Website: macys
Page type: billing-address
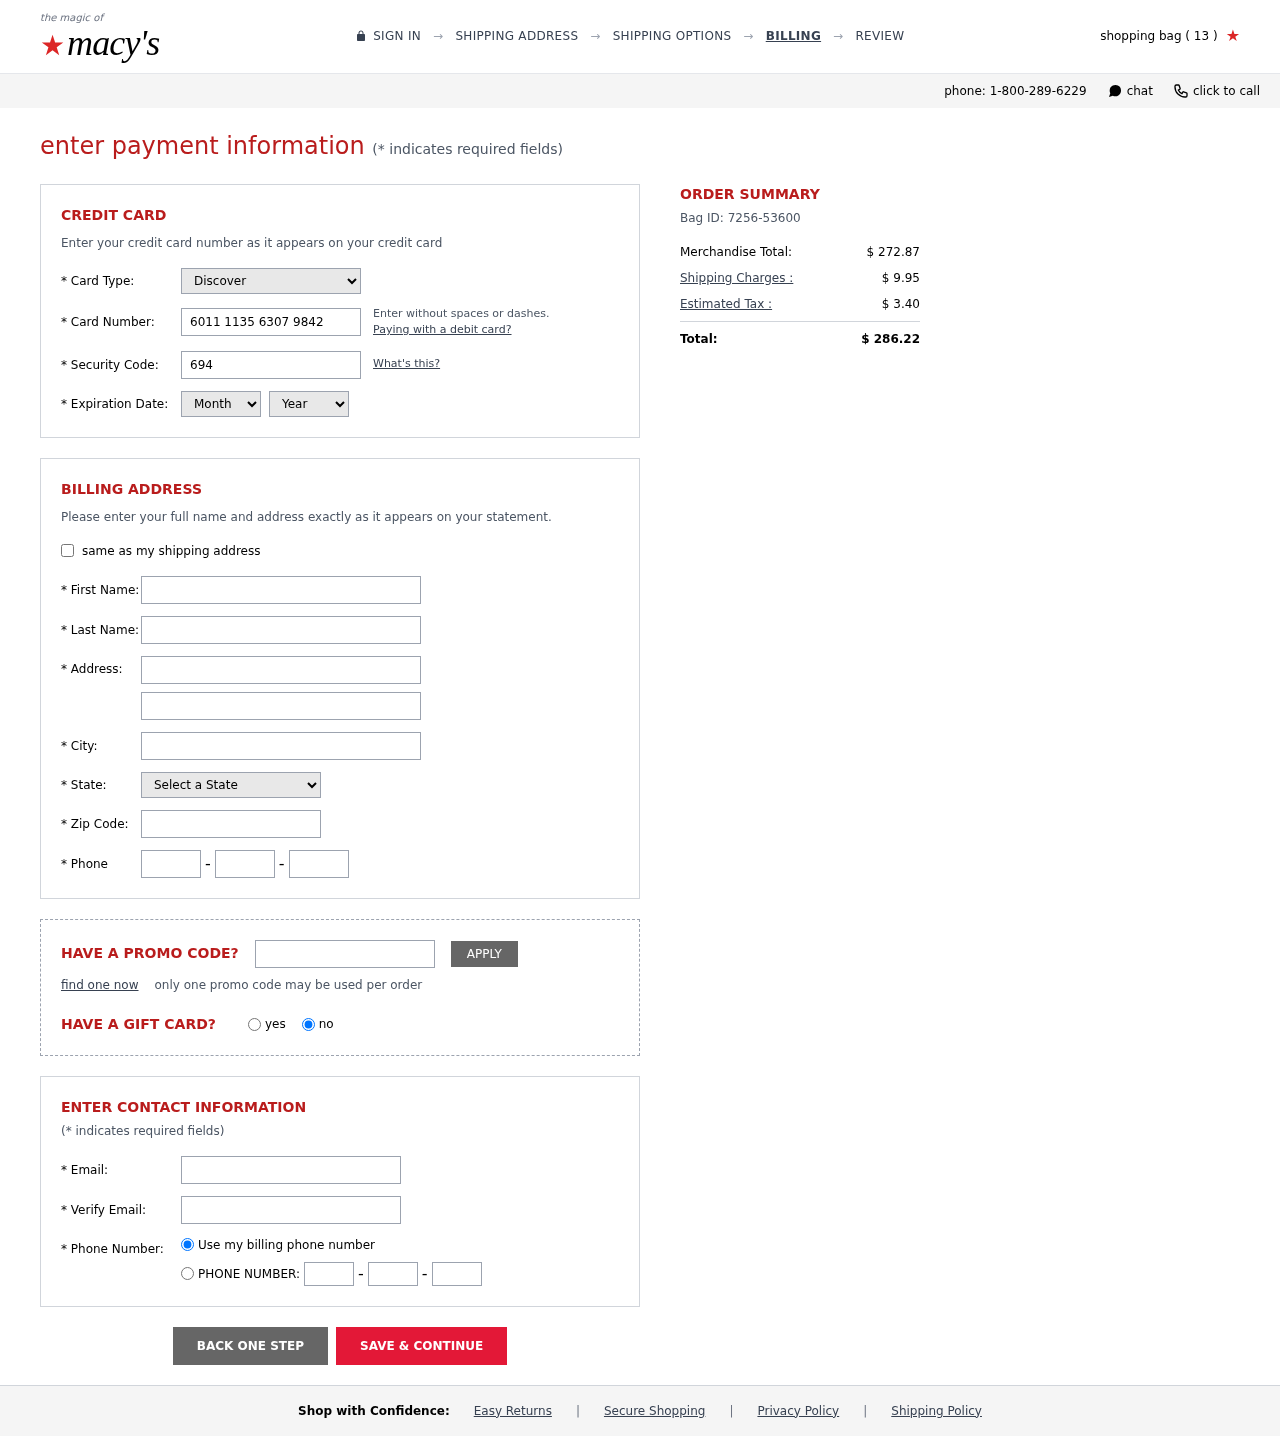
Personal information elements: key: PII_CARD_CVV
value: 694
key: PII_CARD_EXPIRY_MONTH
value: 06
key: PII_CARD_EXPIRY_YEAR
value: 30
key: PII_CARD_NUMBER
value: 6011 1135 6307 9842
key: PII_CARD_TYPE
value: Discover
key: PII_CITY
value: North Lindsay
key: PII_EMAIL
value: ricky.ruiz@yahoo.com
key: PII_FIRSTNAME
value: Ricky
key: PII_LASTNAME
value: Ruiz
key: PII_PHONE_AREA
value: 975
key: PII_PHONE_PREFIX
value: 985
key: PII_PHONE_SUFFIX
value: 8828
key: PII_POSTCODE
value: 52598
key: PII_STATE_ABBR
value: HI
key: PII_STREET
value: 76643 Andrea Prairie Apt. 213
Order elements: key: ORDER_NUM_ITEMS
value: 13
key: ORDER_ID
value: Bag ID: 7256-53600
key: ORDER_SUBTOTAL
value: $ 272.87
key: ORDER_SHIPPING_COST
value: $ 9.95
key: ORDER_TAX
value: $ 3.40
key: ORDER_TOTAL
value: $ 286.22